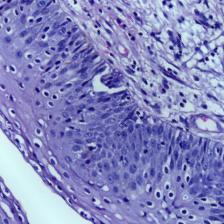
Diagnosis: Normal